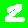
Digit: 2